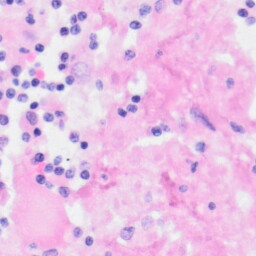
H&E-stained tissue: Kidney